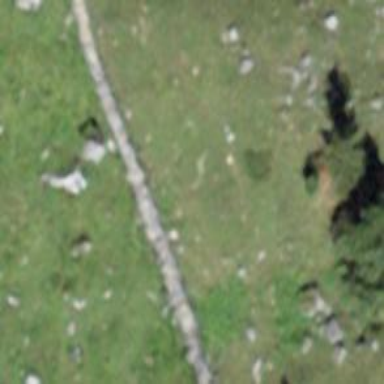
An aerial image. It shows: Dry stone wall barrier.